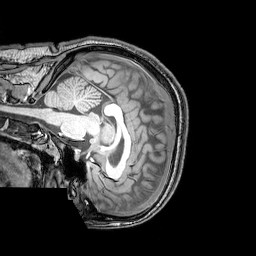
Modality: T1w
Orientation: sagittal
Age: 20
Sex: female
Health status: healthy
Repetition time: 0.081 s
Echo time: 0.037 s